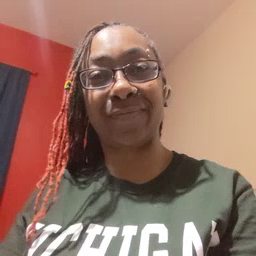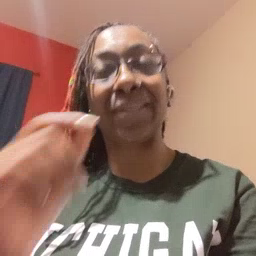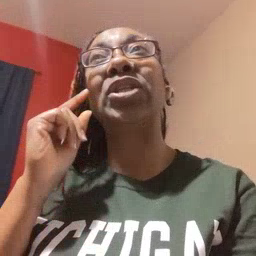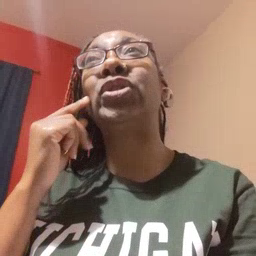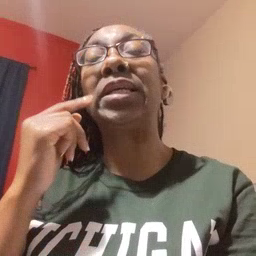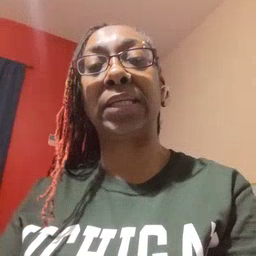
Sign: cheek